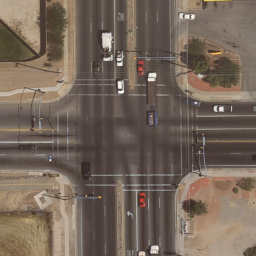
Label: intersection